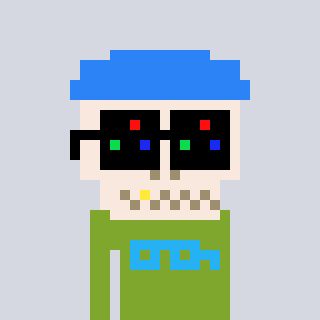
a pixel art character with square black sunglasses, a skeleton-hat-shaped head and a slimegreen-colored body on a cool background